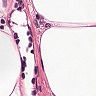
Metastatic tissue present: no